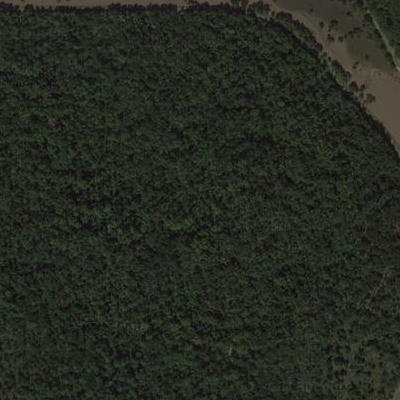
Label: eForest